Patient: sex M, age 57
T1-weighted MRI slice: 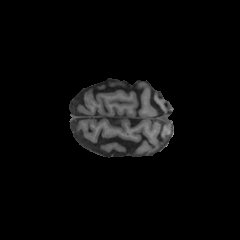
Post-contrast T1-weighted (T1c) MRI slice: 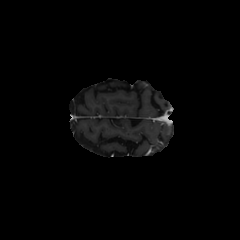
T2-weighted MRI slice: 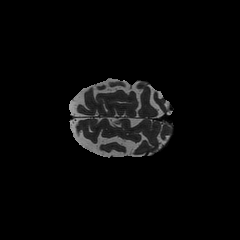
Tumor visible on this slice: no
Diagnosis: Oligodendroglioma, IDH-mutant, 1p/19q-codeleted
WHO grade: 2